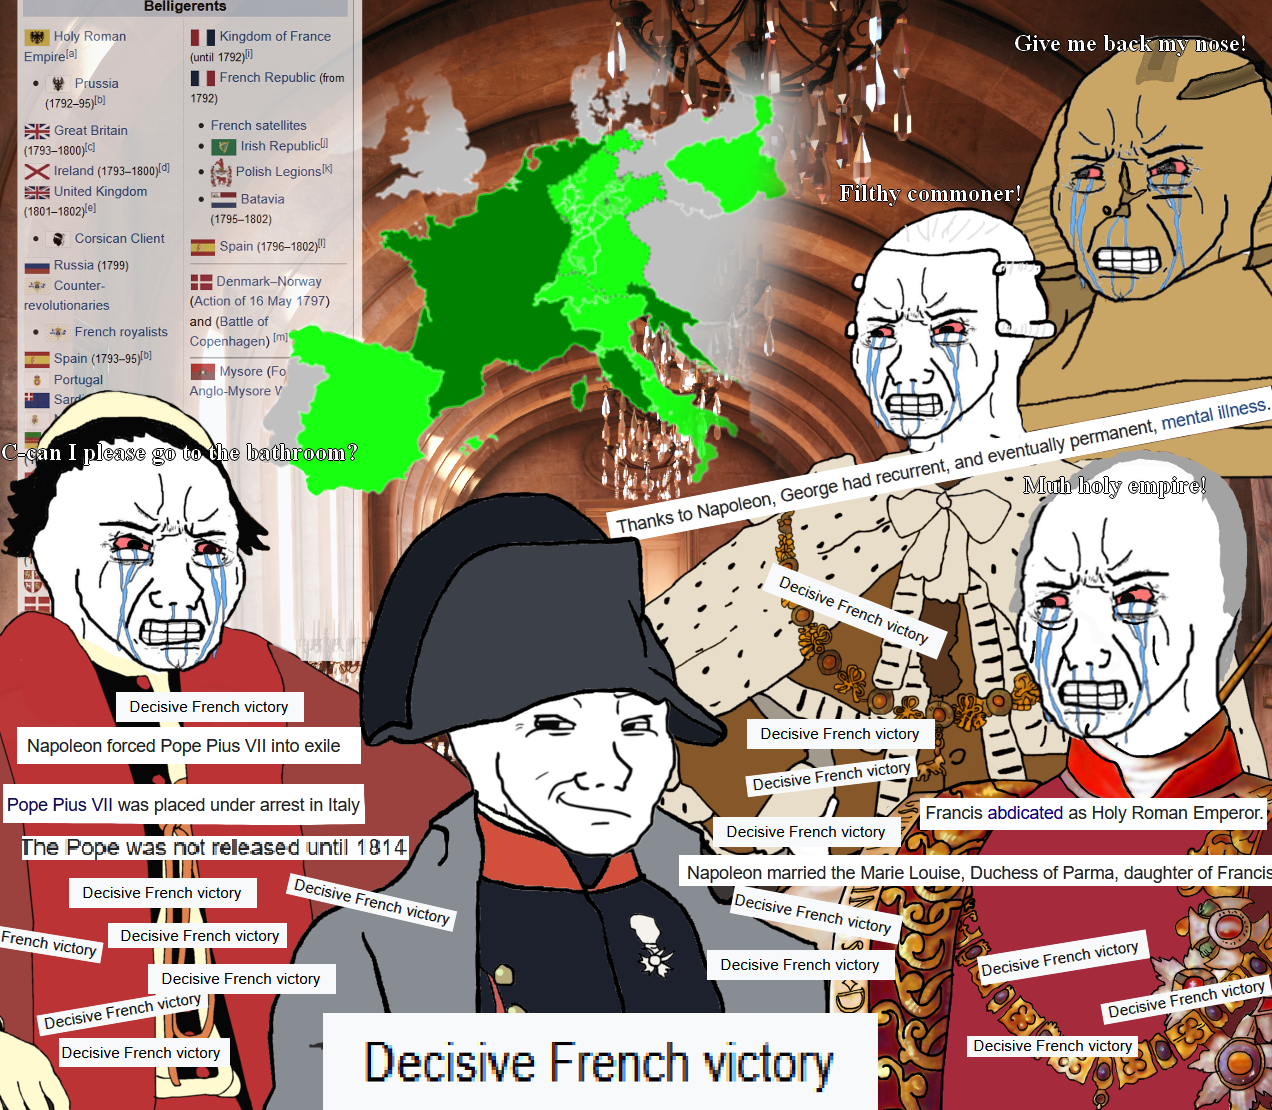
Label: 5_Wojak_with_Background